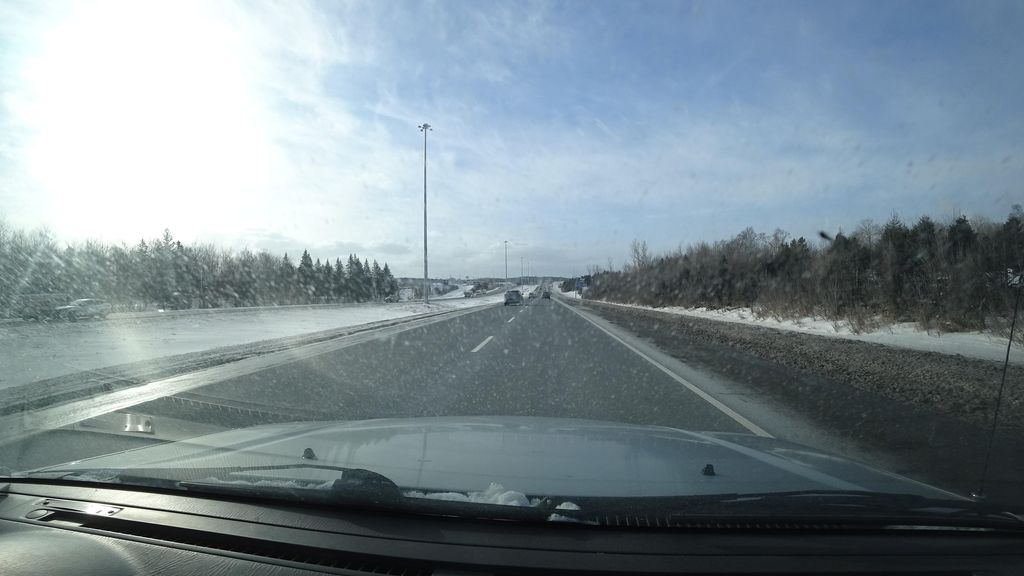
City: quebec_city